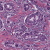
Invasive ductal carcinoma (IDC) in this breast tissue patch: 1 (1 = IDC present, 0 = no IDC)